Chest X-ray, PA view. Patient: 69 years old, sex M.
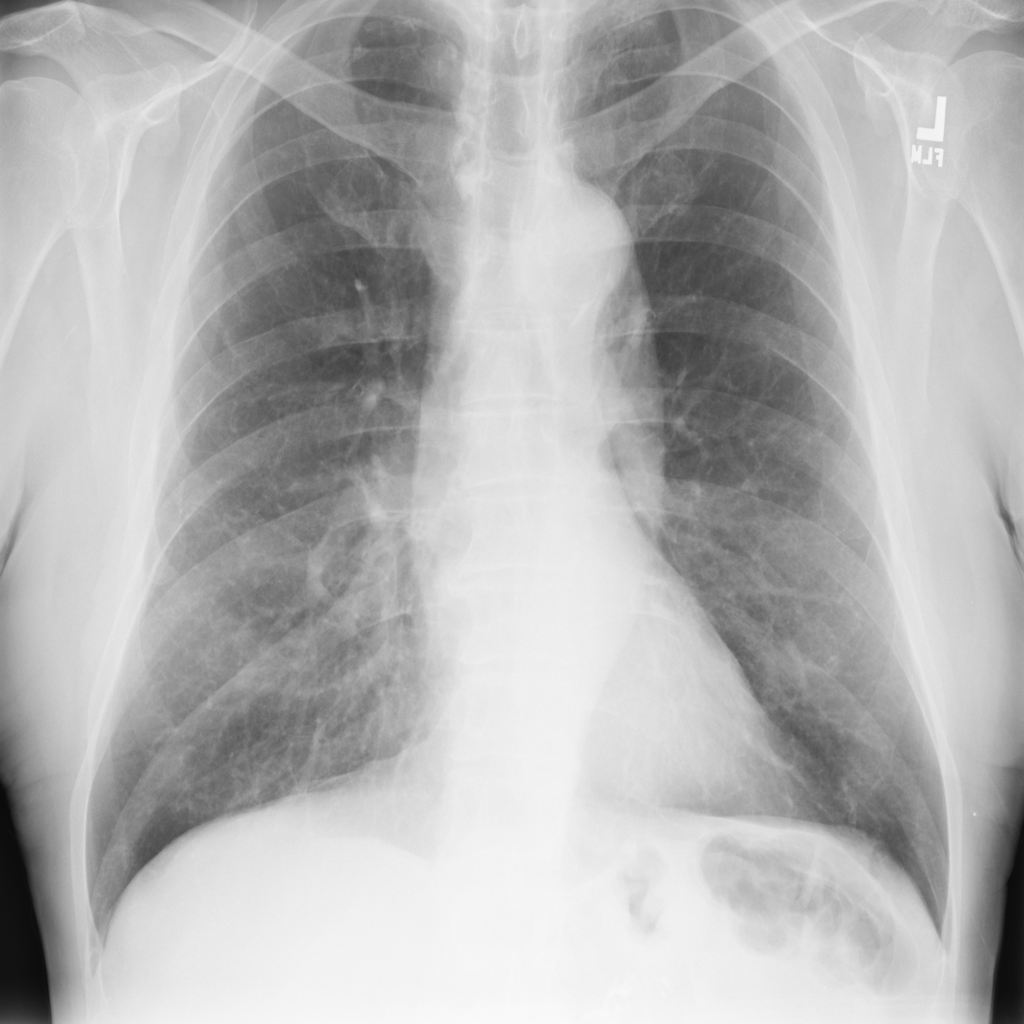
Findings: No Finding